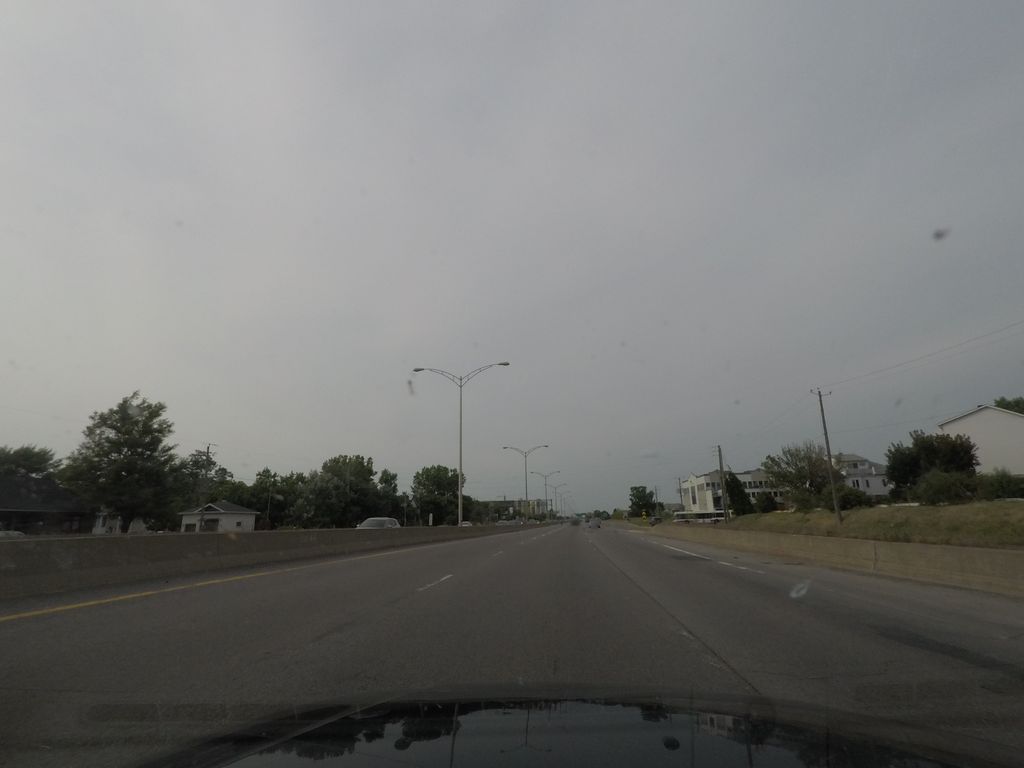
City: montreal